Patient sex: M
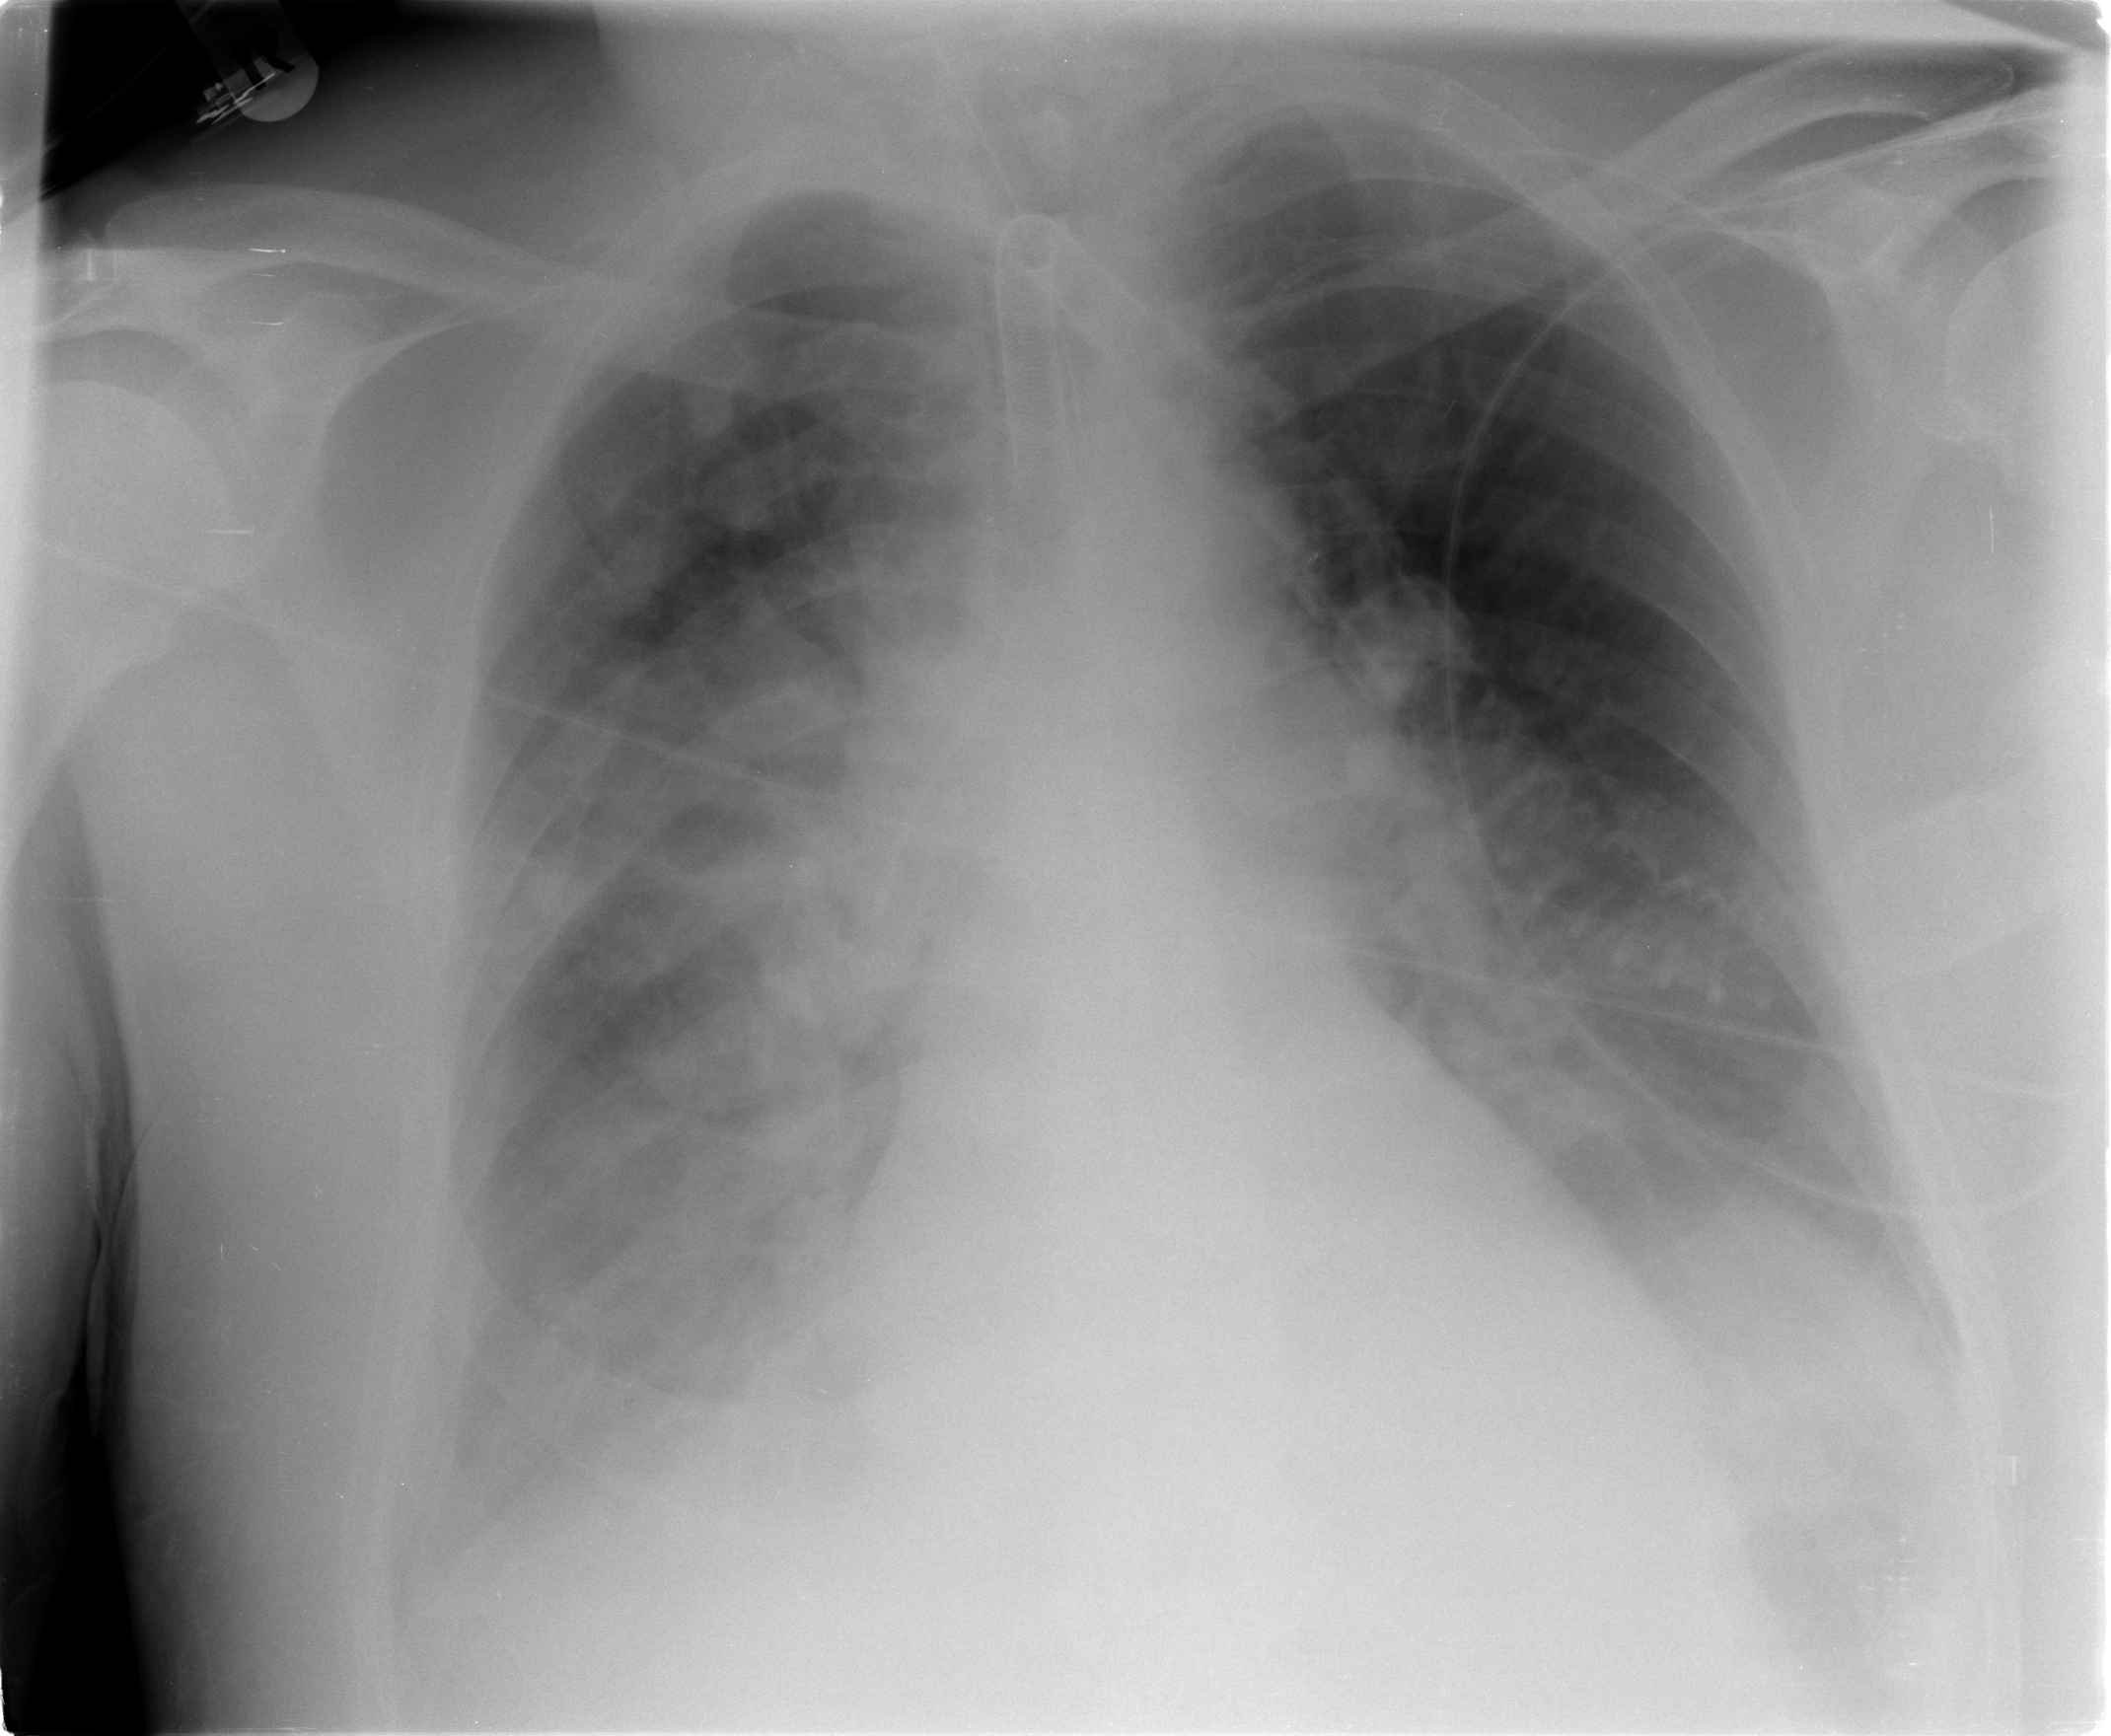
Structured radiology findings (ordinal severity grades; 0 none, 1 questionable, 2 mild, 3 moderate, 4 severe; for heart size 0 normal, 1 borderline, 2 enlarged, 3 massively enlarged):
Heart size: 0
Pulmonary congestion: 2
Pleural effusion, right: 2
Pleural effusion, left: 2
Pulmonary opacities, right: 3
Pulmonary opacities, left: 2
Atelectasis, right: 2
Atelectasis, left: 2